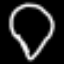
Label: diamond